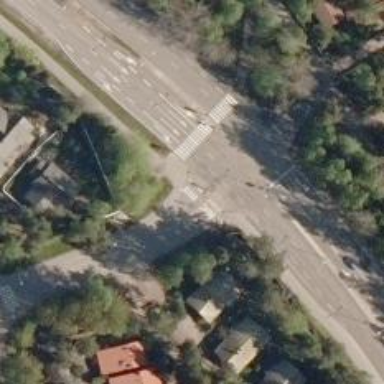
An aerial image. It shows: Zebra crossing with pedestrian island.